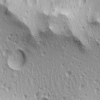
Atmospheric dust classification: not_dusty